Field crop: maize
Growth stage: 2
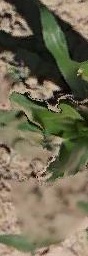
Species: maize